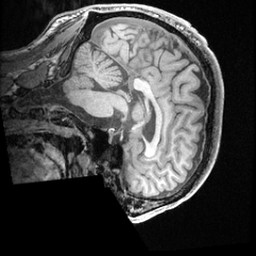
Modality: T1w
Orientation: sagittal
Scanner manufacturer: ge
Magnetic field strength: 3 T
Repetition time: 0.008572 s
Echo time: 0.003384 s